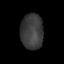
Tissue: skin
Cell type: Epithelial cells
Senescence score: 0.2133
Nuclear area (px): 792
Mean DAPI intensity: 59.053